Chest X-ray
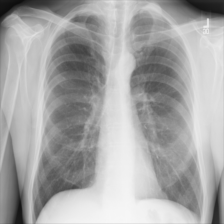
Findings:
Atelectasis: negative
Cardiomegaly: negative
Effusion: negative
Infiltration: negative
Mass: positive
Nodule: negative
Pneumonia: negative
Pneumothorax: negative
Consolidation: negative
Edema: negative
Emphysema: negative
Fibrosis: negative
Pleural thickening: negative
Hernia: negative